Field crop: maize
Growth stage: 2
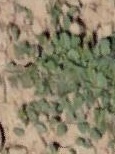
Species: convolvulus